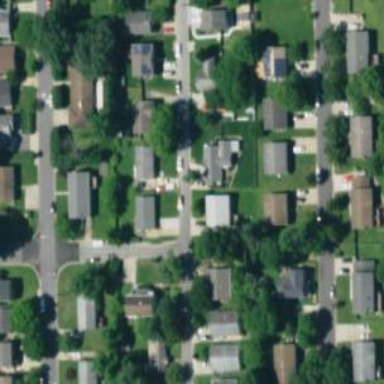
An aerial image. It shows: Neighborhood.